Question: I have recently been learning how to program with the Clutter GUI toolkit. One thing I haven't been able to figure out is how to set the programs title and icon for the window manager.
As illustrated in the image below, Gnome Shell says that the program name is "Unknown" and that the program does not have an icon.

So, how do I do this?
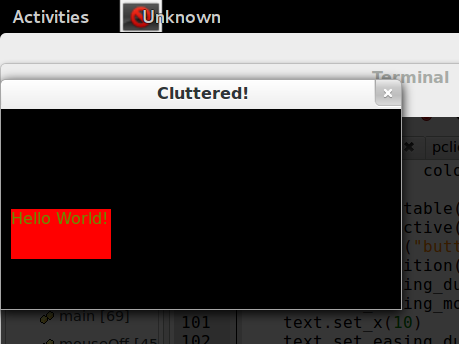
Answer: you cannot do this from Clutter: the windowing system API inside Clutter only allows basic operations.
if you want proper integration in a windowing system you should use Clutter-GTK, and embed a 'ClutterStage' into a Gtk application.